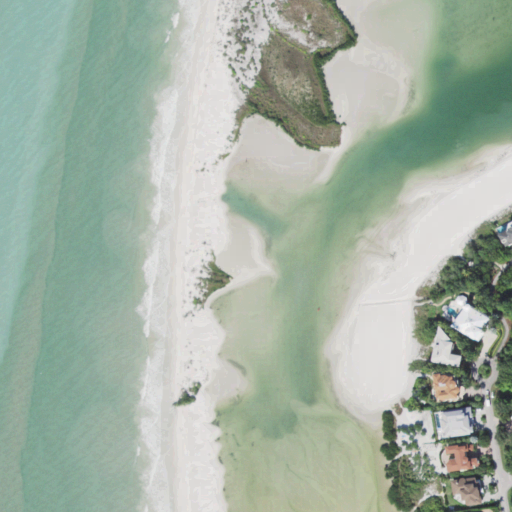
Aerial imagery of cape in Florida named South Point containing open water, barren land, medium intensity development, high intensity development, low intensity development, and open development